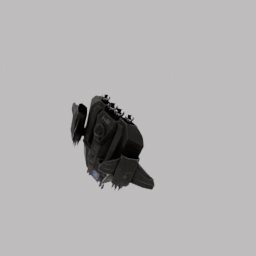
Label: mechanical